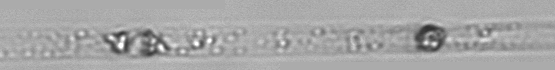
Label: Dactyliosolen_blavyanus